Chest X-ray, AP view. Patient: 93 years old, sex M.
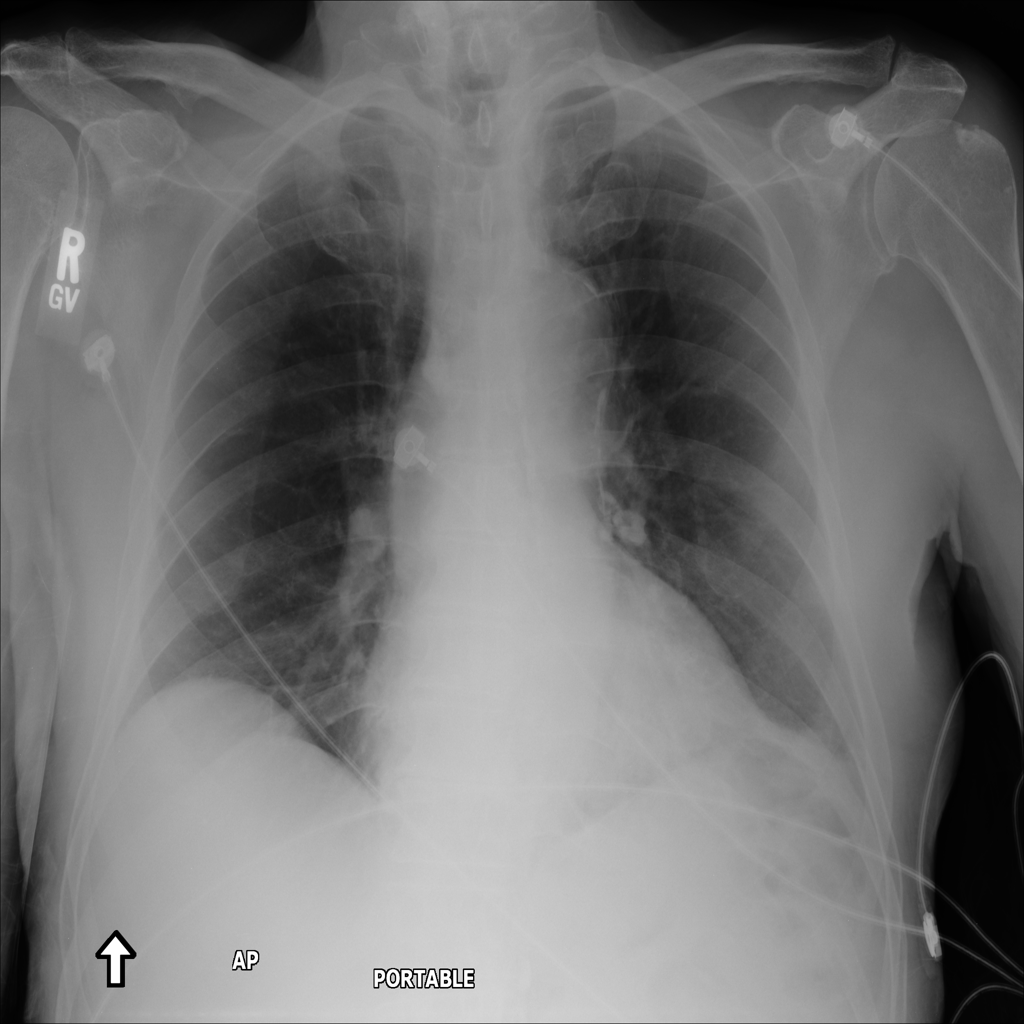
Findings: No Finding